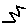
Label: zigzag